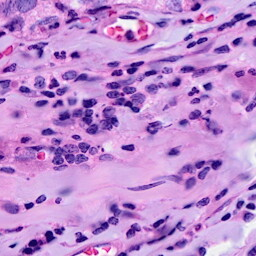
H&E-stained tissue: Breast